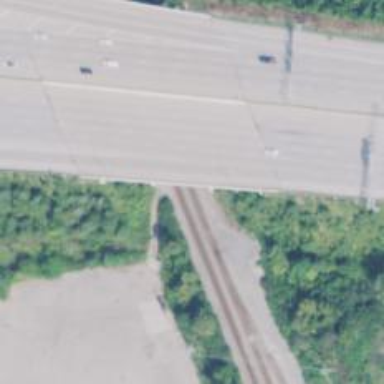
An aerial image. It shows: Railway track.